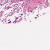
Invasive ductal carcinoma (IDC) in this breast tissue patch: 0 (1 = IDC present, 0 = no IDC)